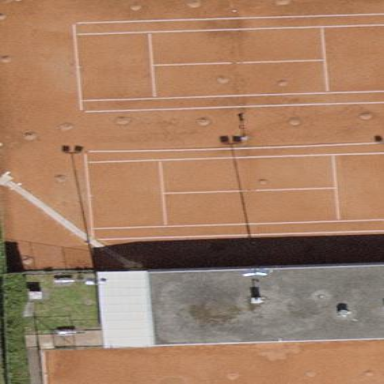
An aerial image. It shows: Tennis court in leisure pitch.